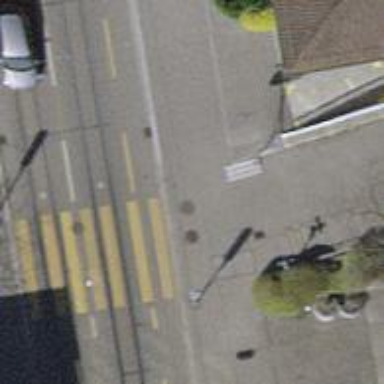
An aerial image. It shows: Kerb barrier.